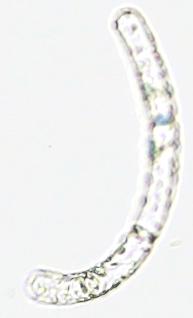
Label: Cerataulina_Guinardia_Dactyliosen